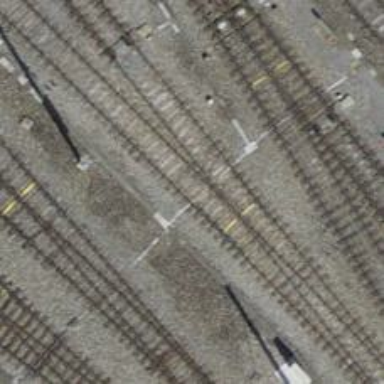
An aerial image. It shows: Railway yard with one track in service.